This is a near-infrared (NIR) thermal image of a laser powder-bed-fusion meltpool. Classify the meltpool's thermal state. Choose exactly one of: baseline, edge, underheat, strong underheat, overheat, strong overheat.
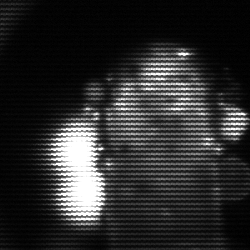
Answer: strong underheat